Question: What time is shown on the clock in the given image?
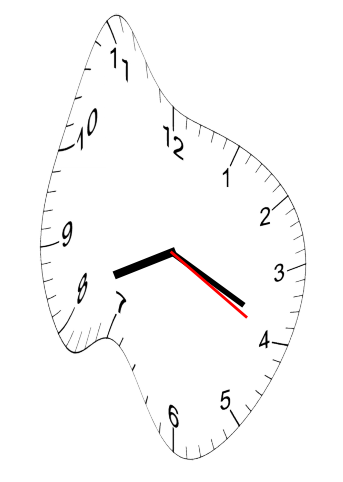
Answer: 08:19:20